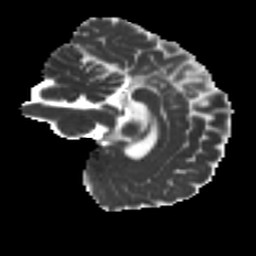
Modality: MD
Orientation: sagittal
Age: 42
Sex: female
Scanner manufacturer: ge
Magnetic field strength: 3 T
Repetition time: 7.8 s
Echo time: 0.0606 s